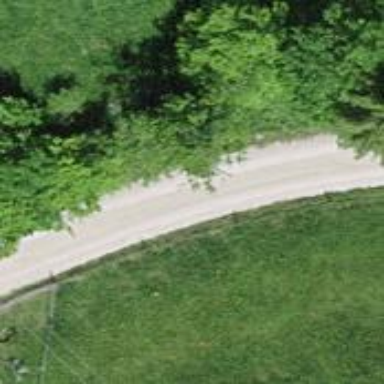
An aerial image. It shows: Well-maintained track road of grade 1.